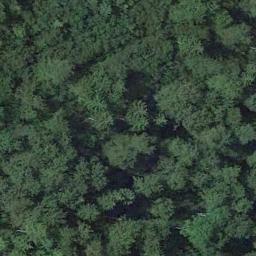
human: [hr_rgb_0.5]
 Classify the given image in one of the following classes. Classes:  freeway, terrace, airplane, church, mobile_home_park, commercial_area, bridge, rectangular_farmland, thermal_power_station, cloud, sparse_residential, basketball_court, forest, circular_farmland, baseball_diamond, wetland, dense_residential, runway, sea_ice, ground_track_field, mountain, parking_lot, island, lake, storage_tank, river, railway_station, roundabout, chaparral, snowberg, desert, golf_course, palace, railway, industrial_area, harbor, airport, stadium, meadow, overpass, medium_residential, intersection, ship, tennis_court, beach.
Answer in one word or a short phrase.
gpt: forest